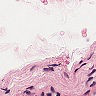
Metastatic tissue present: no